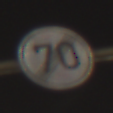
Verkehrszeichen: EndeGeschwindigkeit70
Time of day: Night
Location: Outdoor (Urban)
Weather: Clear
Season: NotSpecified
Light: Artificial